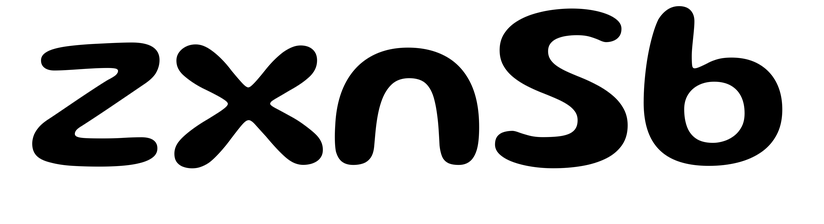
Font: Gluten_Medium